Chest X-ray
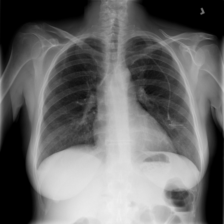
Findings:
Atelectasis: negative
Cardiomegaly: negative
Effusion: negative
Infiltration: negative
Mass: negative
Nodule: negative
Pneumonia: negative
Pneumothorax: negative
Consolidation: negative
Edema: negative
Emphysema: negative
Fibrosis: negative
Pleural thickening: negative
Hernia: negative